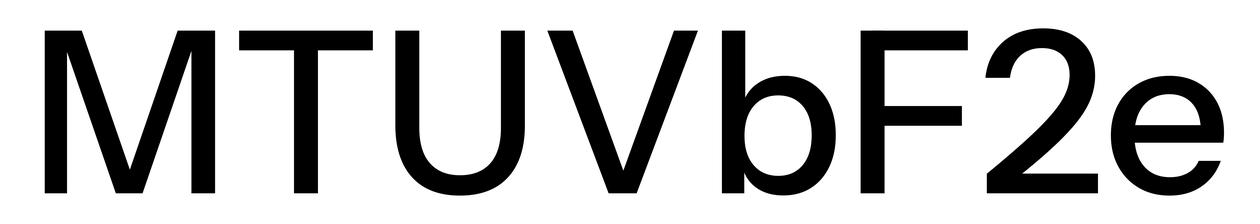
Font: InstrumentSans_Medium